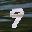
Label: 9